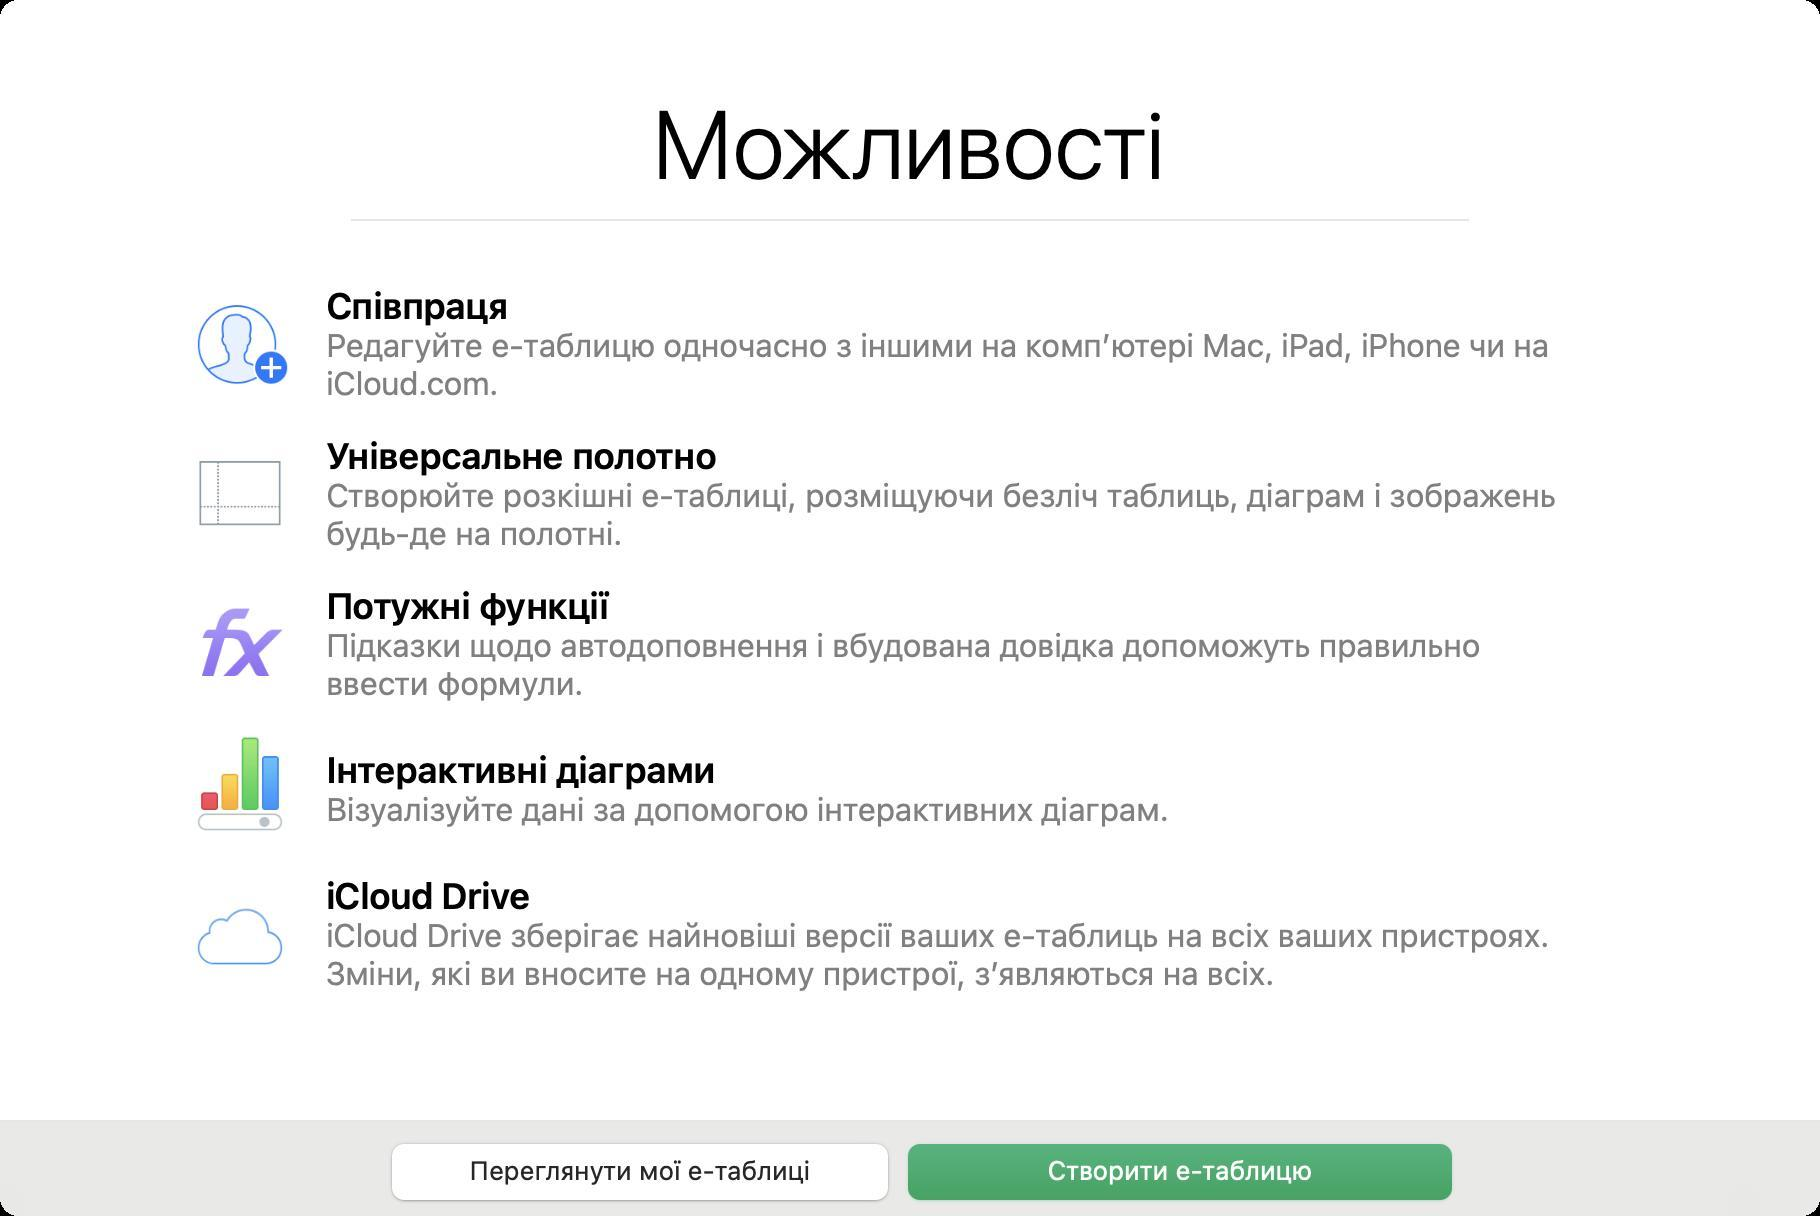
Accessibility tree:
{"name": "Вас_вітає_Numbers!", "role": "AXWindow", "description": null, "role_description": "діалогове вікно", "value": null, "position": "409.00;141.00", "size": "910;608", "children": [{"name": null, "role": "AXStaticText", "description": null, "role_description": "текст", "value": "Можливості", "position": "323.00;43.50", "size": "264;56", "children": []}, {"name": null, "role": "AXImage", "description": "start mac firstlaunch icon 1", "role_description": "зображення", "value": null, "position": "93.00;145.00", "size": "54;54", "children": []}, {"name": null, "role": "AXStaticText", "description": null, "role_description": "текст", "value": "Співпраця", "position": "161.00;142.50", "size": "658;21", "children": []}, {"name": null, "role": "AXStaticText", "description": null, "role_description": "текст", "value": "Редагуйте е‑таблицю одночасно з іншими на компʼютері Mac, iPad, iPhone чи на iCloud.com.", "position": "161.00;163.50", "size": "658;38", "children": []}, {"name": null, "role": "AXImage", "description": "start mac firstlaunch icon 2", "role_description": "зображення", "value": null, "position": "93.00;220.00", "size": "54;54", "children": []}, {"name": null, "role": "AXStaticText", "description": null, "role_description": "текст", "value": "Універсальне полотно", "position": "161.00;217.50", "size": "658;21", "children": []}, {"name": null, "role": "AXStaticText", "description": null, "role_description": "текст", "value": "Створюйте розкішні е‑таблиці, розміщуючи безліч таблиць, діаграм і зображень будь‑де на полотні.", "position": "161.00;238.50", "size": "658;38", "children": []}, {"name": null, "role": "AXImage", "description": "start mac firstlaunch icon 3", "role_description": "зображення", "value": null, "position": "93.00;295.00", "size": "54;54", "children": []}, {"name": null, "role": "AXStaticText", "description": null, "role_description": "текст", "value": "Потужні функції", "position": "161.00;292.50", "size": "658;21", "children": []}, {"name": null, "role": "AXStaticText", "description": null, "role_description": "текст", "value": "Підказки щодо автодоповнення і вбудована довідка допоможуть правильно ввести формули.", "position": "161.00;313.50", "size": "658;38", "children": []}, {"name": null, "role": "AXImage", "description": "start mac firstlaunch icon 4", "role_description": "зображення", "value": null, "position": "93.00;367.50", "size": "54;54", "children": []}, {"name": null, "role": "AXStaticText", "description": null, "role_description": "текст", "value": "Інтерактивні діаграми", "position": "161.00;374.50", "size": "426;21", "children": []}, {"name": null, "role": "AXStaticText", "description": null, "role_description": "текст", "value": "Візуалізуйте дані за допомогою інтерактивних діаграм.", "position": "161.00;395.50", "size": "426;19", "children": []}, {"name": null, "role": "AXImage", "description": "start mac firstlaunch icon 5", "role_description": "зображення", "value": null, "position": "93.00;440.00", "size": "54;54", "children": []}, {"name": null, "role": "AXStaticText", "description": null, "role_description": "текст", "value": "iCloud Drive", "position": "161.00;437.50", "size": "658;21", "children": []}, {"name": null, "role": "AXStaticText", "description": null, "role_description": "текст", "value": "iCloud Drive зберігає найновіші версії ваших е‑таблиць на всіх ваших пристроях. Зміни, які ви вносите на одному пристрої, зʼявляються на всіх.", "position": "161.00;458.50", "size": "658;38", "children": []}, {"name": "Створити_е‑таблицю", "role": "AXButton", "description": null, "role_description": "кнопка", "value": null, "position": "448.00;566.00", "size": "284;40", "children": []}, {"name": "Переглянути_мої_е‑таблиці", "role": "AXButton", "description": null, "role_description": "кнопка", "value": null, "position": "190.00;566.00", "size": "260;40", "children": []}]}